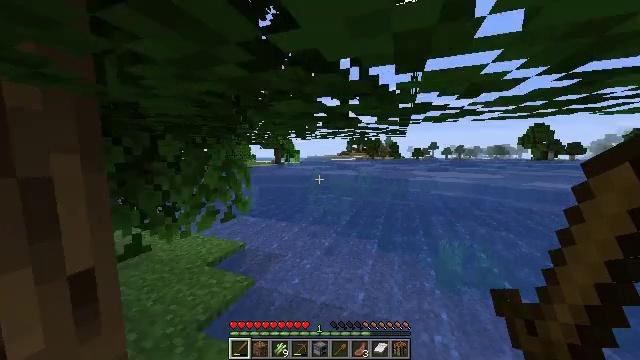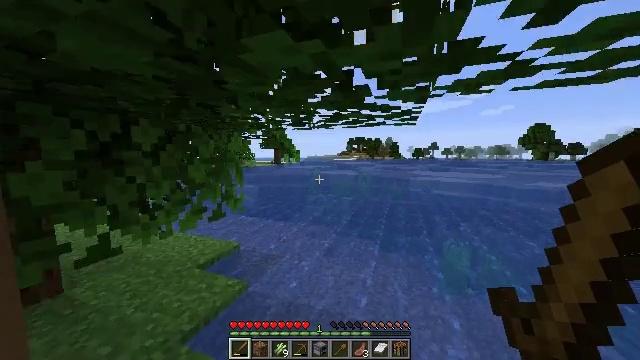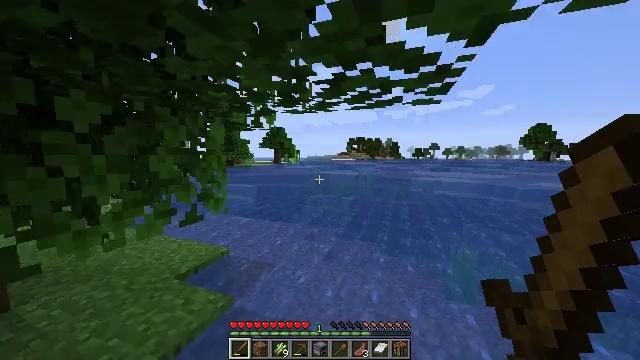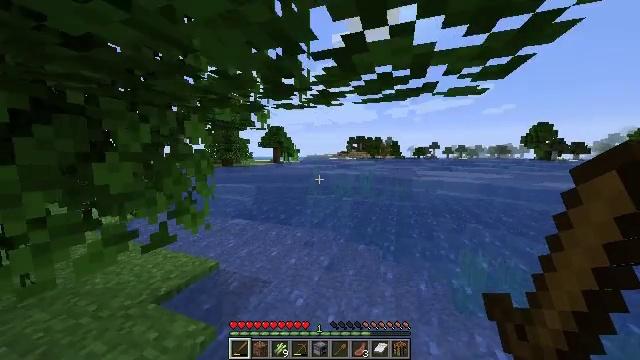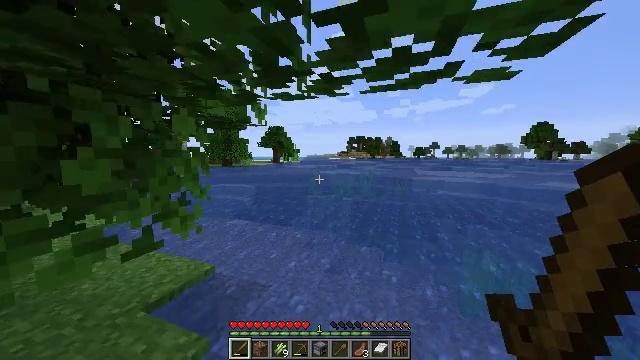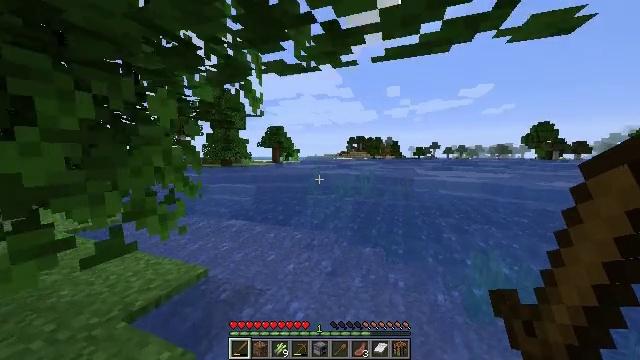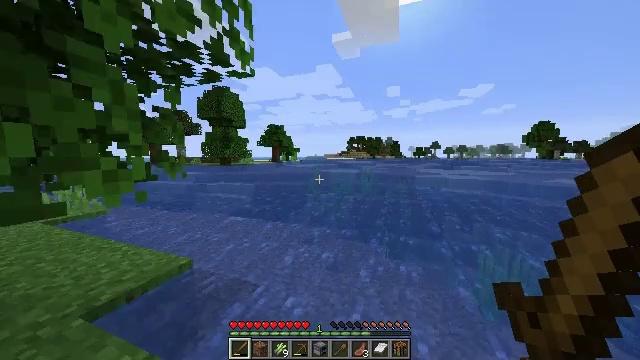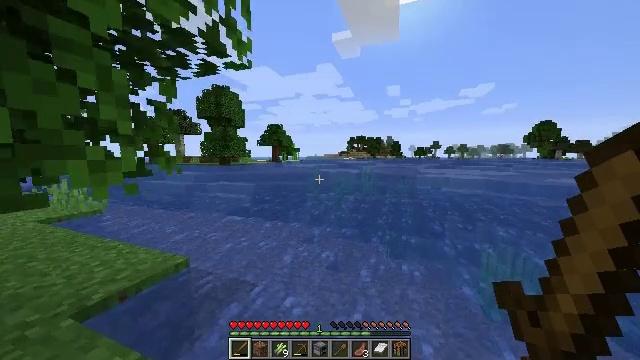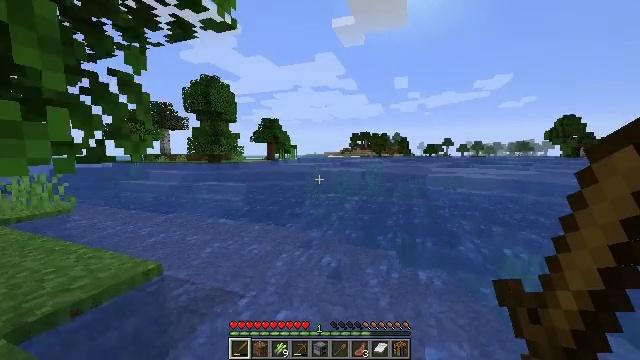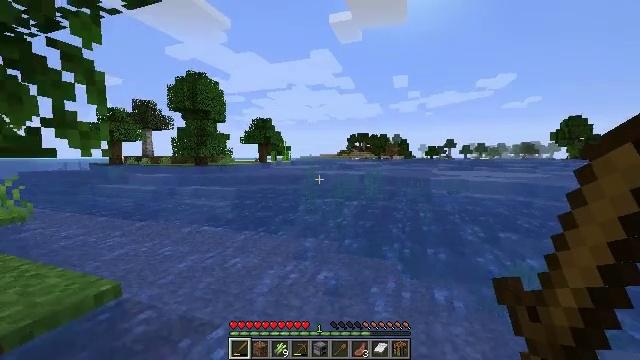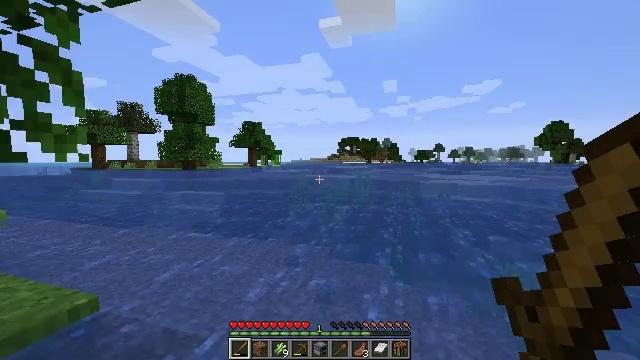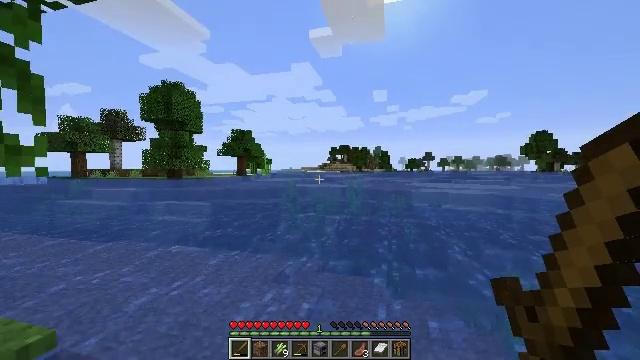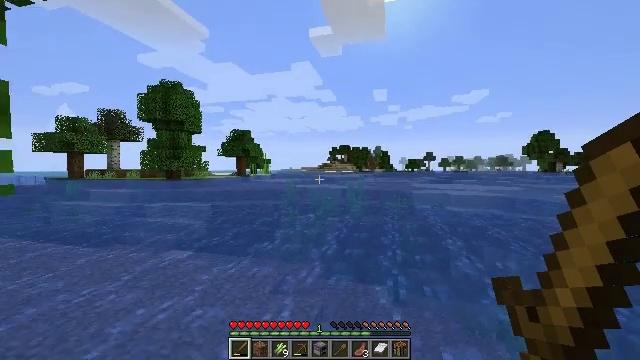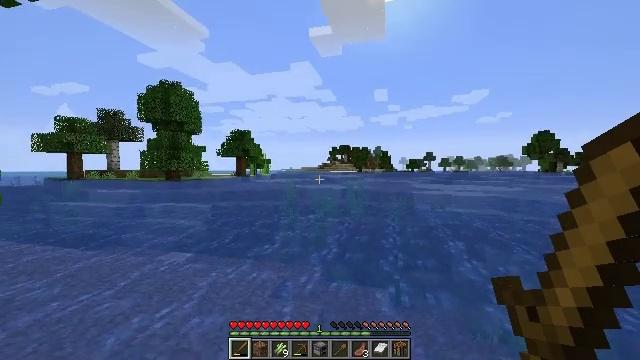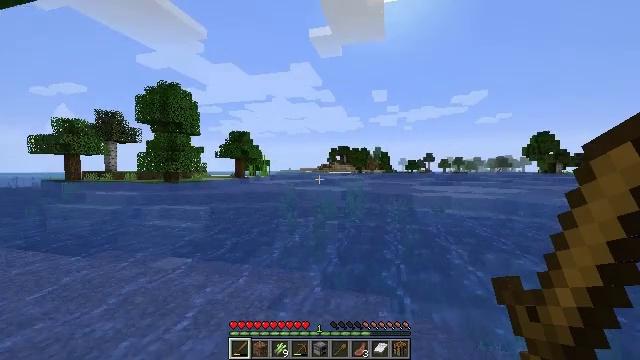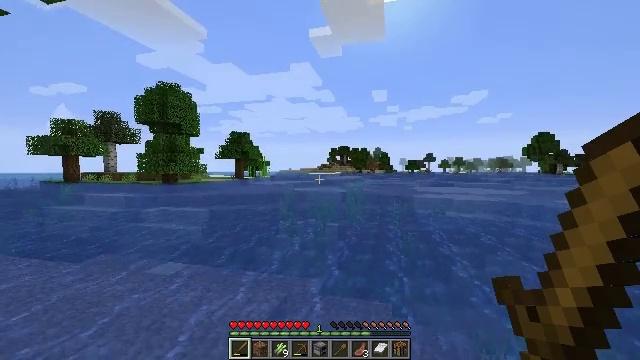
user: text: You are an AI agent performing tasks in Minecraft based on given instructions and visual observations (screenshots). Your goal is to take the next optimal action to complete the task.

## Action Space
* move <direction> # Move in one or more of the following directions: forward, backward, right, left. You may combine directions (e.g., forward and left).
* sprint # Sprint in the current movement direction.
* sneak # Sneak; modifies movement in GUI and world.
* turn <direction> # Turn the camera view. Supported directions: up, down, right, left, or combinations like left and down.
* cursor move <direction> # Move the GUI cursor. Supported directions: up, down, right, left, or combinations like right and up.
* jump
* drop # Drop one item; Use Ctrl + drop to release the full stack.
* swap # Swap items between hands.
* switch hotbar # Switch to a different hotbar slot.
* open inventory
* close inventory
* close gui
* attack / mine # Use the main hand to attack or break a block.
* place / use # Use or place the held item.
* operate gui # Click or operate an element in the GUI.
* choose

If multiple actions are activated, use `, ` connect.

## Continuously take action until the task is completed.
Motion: motion action
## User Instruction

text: Harvest sugar cane from the plant.
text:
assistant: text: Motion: move forward, sprint, jump
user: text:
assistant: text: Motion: move forward, sprint, jump
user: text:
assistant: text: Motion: move forward, sprint, jump
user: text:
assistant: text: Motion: move forward, sprint, jump
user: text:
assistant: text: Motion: move forward, sprint, jump
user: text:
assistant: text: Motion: move forward, sprint, jump
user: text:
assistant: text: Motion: move forward, sprint, jump
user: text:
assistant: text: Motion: move forward, sprint, jump
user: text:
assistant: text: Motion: move forward, sprint, turn right, jump
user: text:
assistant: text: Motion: move forward, sprint, turn right, jump
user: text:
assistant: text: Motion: move forward, sprint, turn right and up, jump
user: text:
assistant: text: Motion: move forward, sprint, jump
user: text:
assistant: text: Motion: move forward, sprint, jump
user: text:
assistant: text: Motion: move forward, sprint, jump
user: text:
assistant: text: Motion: move forward, sprint, jump
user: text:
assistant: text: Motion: move forward, sprint, jump
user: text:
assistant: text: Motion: move forward, sprint, jump
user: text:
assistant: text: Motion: move forward, sprint, jump
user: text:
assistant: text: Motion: move forward, sprint, jump
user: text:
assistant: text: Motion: move forward, sprint, jump
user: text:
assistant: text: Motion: move forward, sprint, jump
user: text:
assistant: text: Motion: move forward, sprint, jump
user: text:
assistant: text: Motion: move forward, sprint, jump
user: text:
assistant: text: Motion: move forward, sprint, jump
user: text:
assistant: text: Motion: move forward, sprint, jump
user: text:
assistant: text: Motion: move forward, sprint, jump
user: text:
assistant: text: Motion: move forward, sprint, jump
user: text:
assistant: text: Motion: move forward, sprint, jump
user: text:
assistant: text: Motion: move forward, sprint, jump
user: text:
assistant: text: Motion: move forward, sprint, jump